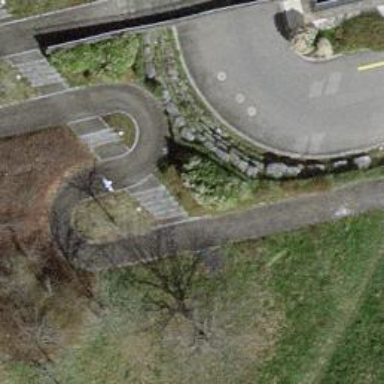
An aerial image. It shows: Set of steps on the road.